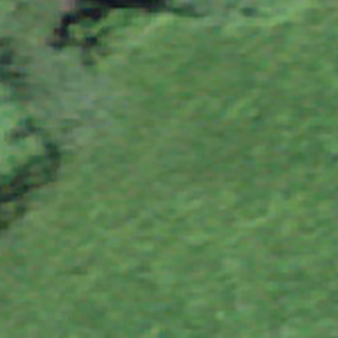
Label: other